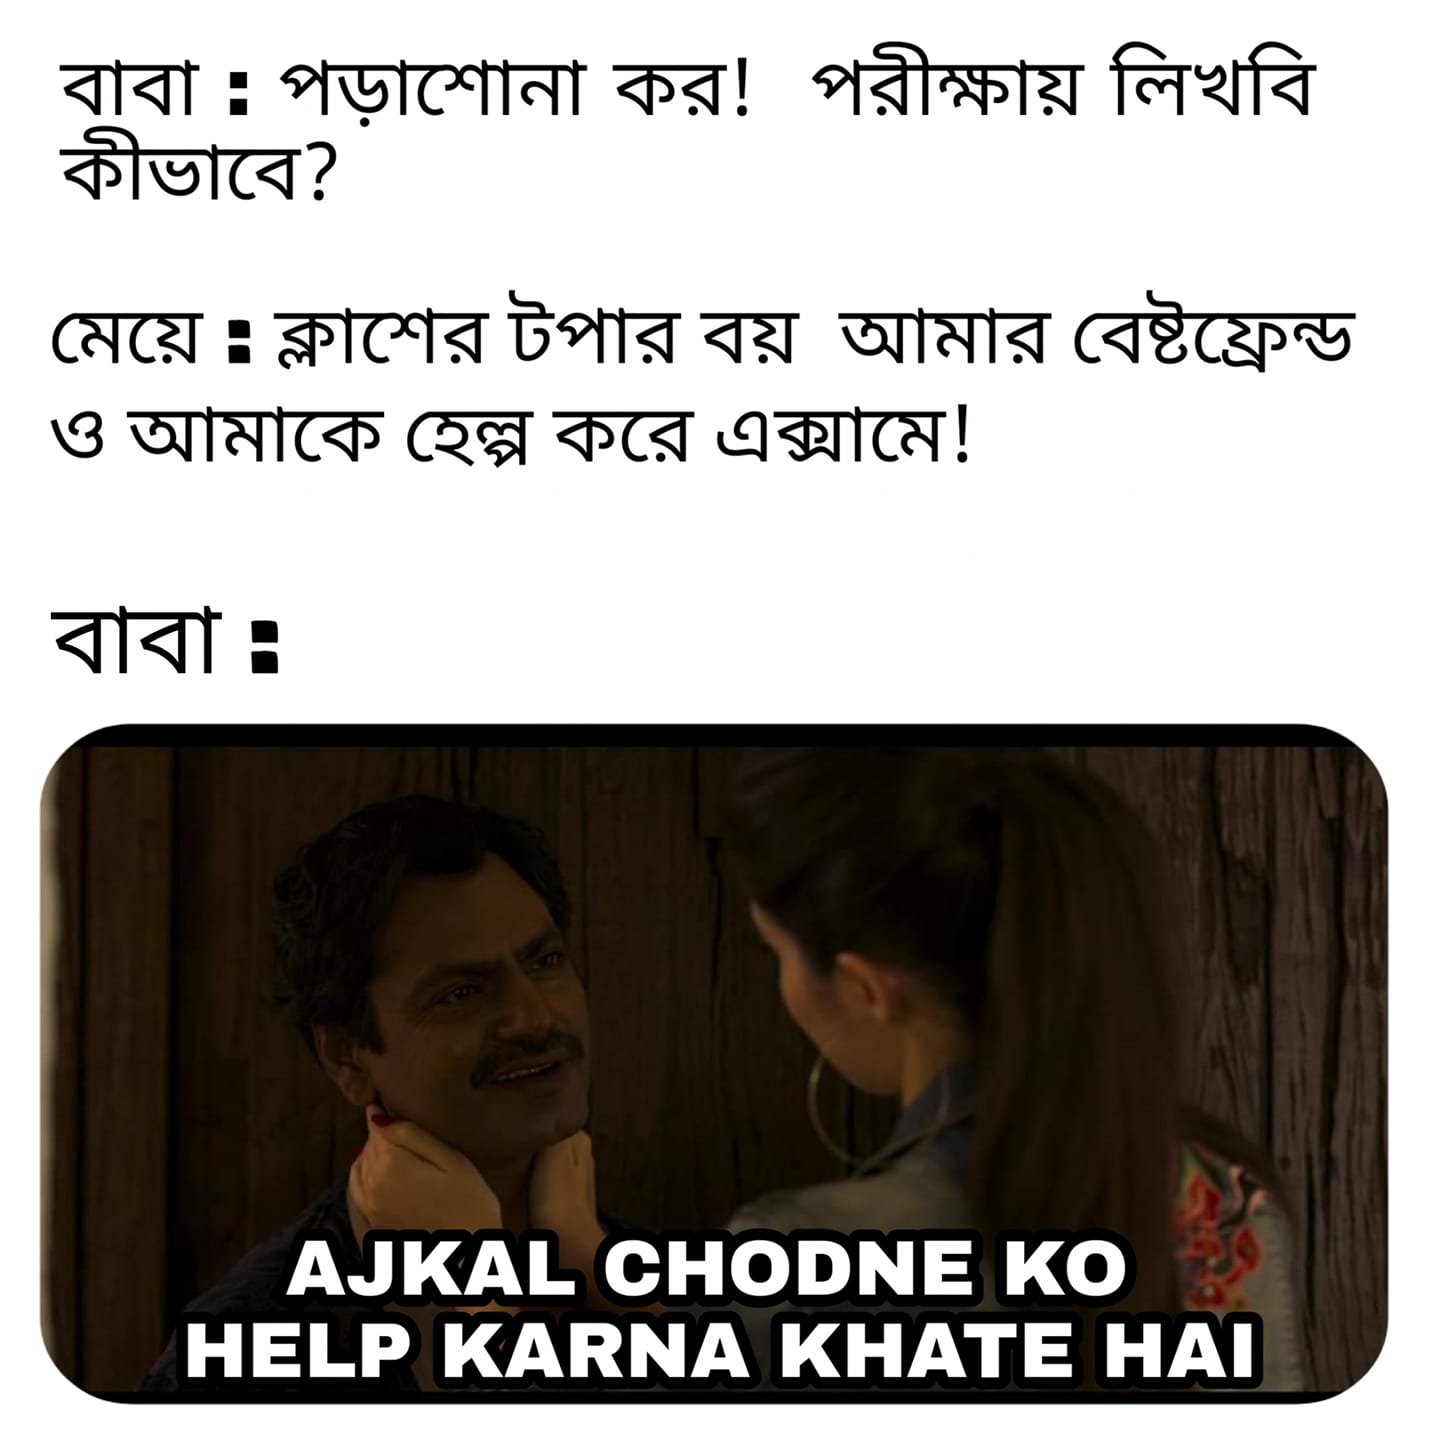
Caption: বাবাঃ পড়াশোনা কর !  পরীক্ষায় লিখবি কীভাবে ?     মেয়েঃ ক্লাশের টপার বয় আমার বেষ্টফ্রেন্ড ও আমাকে হেল্প করে এক্সামে !    বাবাঃ  AJKAL CHODNE KO HELP KARNA KHATE HAI
Label: hate